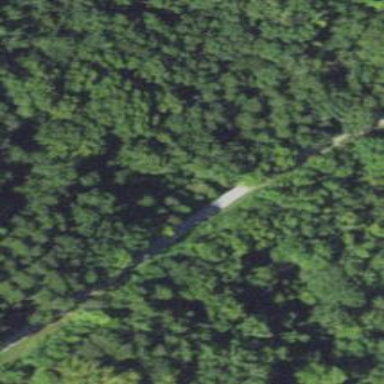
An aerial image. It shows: Culvert tunnel.